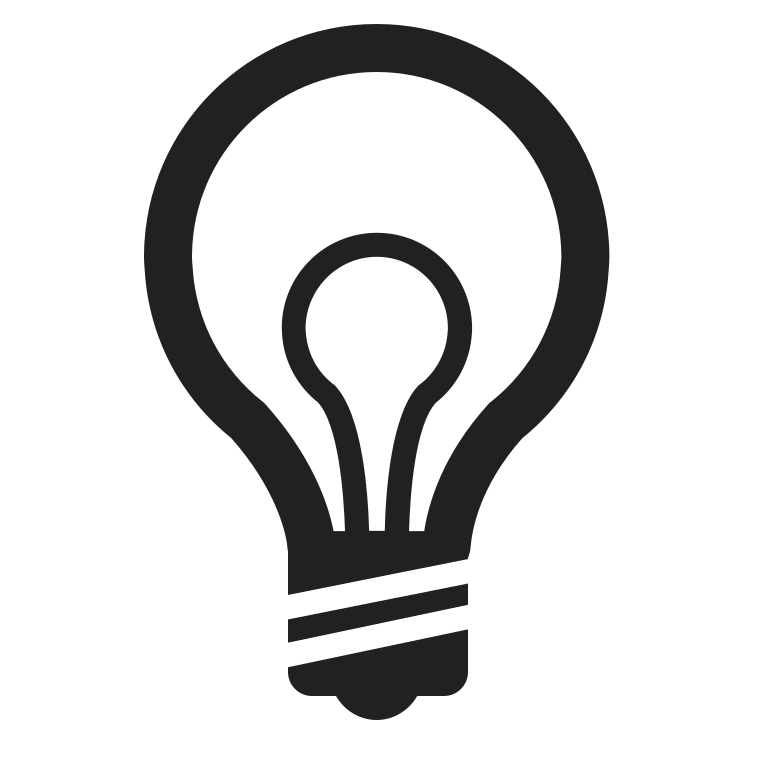
light bulb high contrast